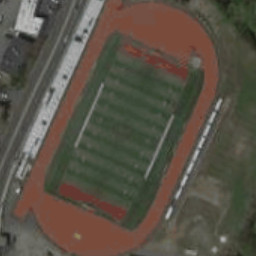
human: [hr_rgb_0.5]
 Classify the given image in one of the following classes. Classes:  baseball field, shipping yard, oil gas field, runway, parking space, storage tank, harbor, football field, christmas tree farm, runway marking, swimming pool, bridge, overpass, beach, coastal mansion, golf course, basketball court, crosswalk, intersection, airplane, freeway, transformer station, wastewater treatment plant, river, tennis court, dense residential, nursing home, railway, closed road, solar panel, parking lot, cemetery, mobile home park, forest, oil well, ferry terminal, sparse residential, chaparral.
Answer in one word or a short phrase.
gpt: football field